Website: walmart
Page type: payment
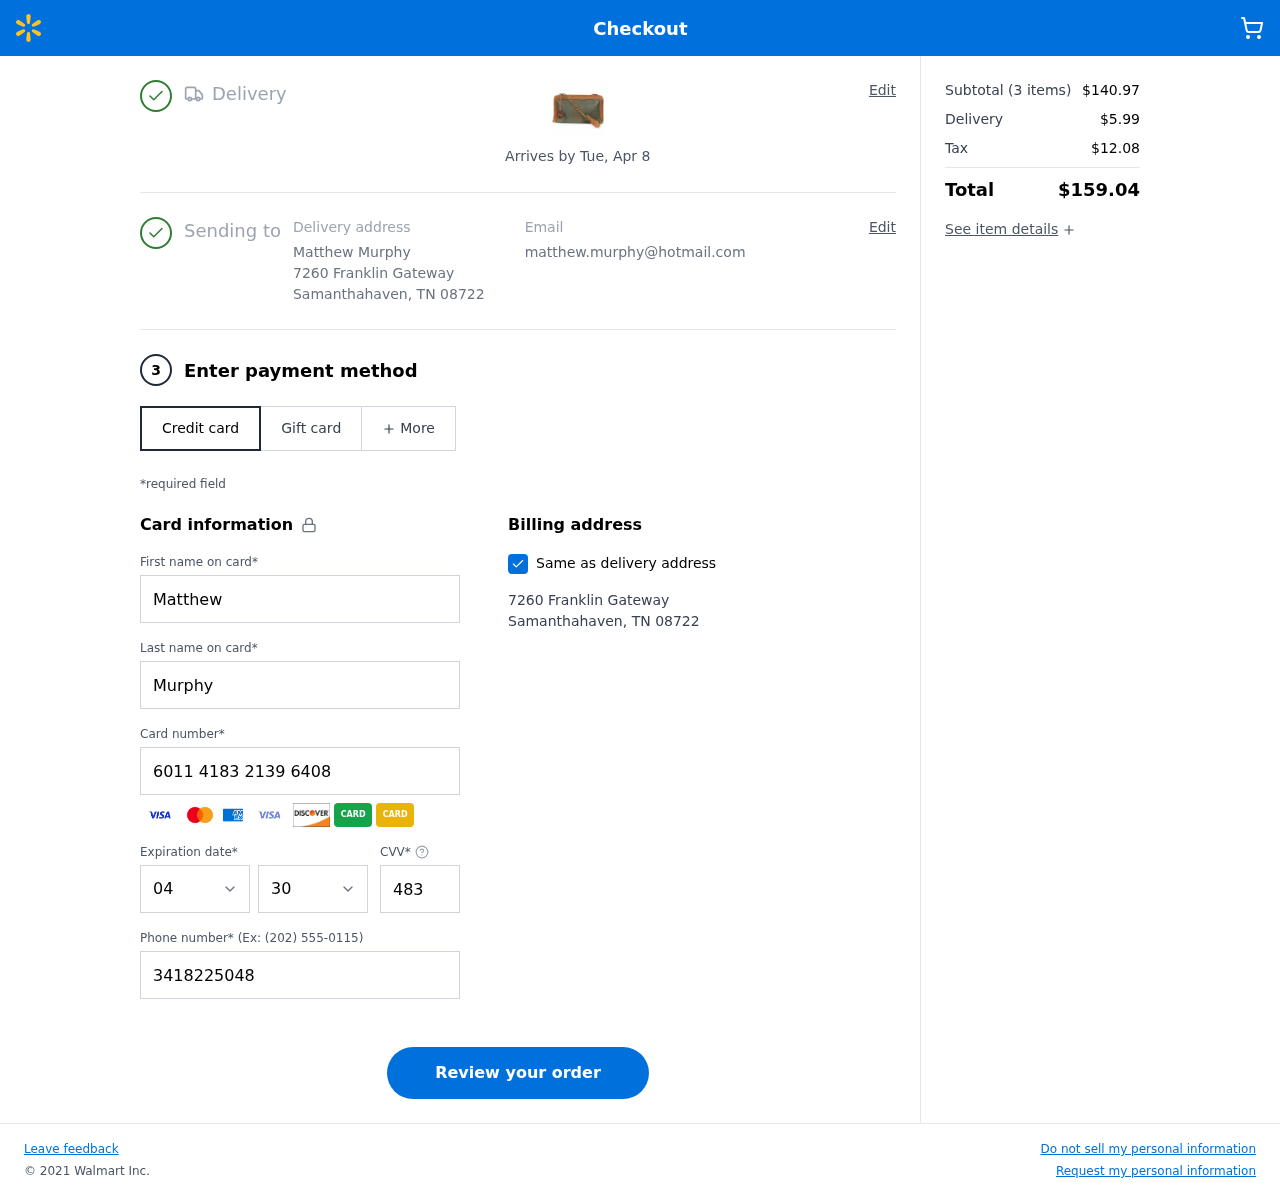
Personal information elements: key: PII_CARD_CVV
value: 483
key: PII_CARD_EXPIRY_MONTH
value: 04
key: PII_CARD_EXPIRY_YEAR
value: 30
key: PII_CARD_NUMBER
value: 6011 4183 2139 6408
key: PII_CITY
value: Samanthahaven
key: PII_EMAIL
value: matthew.murphy@hotmail.com
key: PII_FIRSTNAME
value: Matthew
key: PII_FULLNAME
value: Matthew Murphy
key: PII_LASTNAME
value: Murphy
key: PII_PHONE
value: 3418225048
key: PII_POSTCODE
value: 08722
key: PII_STATE_ABBR
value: TN
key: PII_STREET
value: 7260 Franklin Gateway
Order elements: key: ORDER_DELIVERY_DATE
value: Arrives by Tue, Apr 8
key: ORDER_NUM_ITEMS
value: (3 items)
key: ORDER_SUBTOTAL
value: $140.97
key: ORDER_SHIPPING_COST
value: $5.99
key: ORDER_TAX
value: $12.08
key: ORDER_TOTAL
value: $159.04